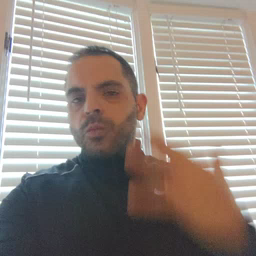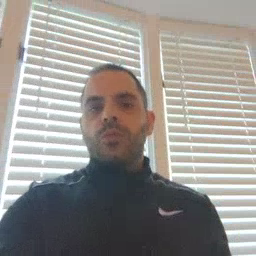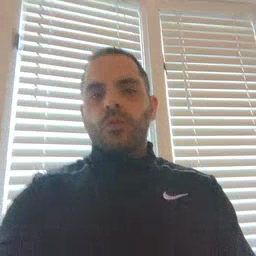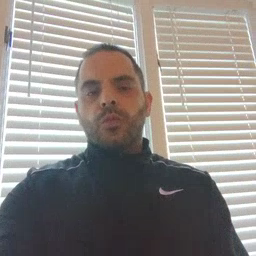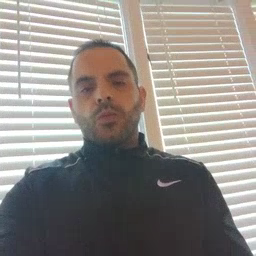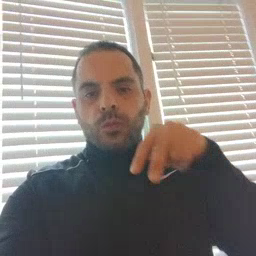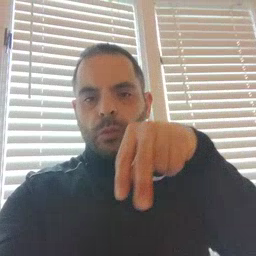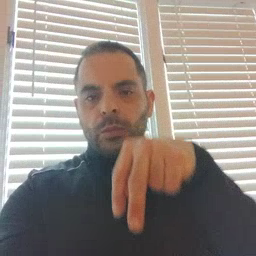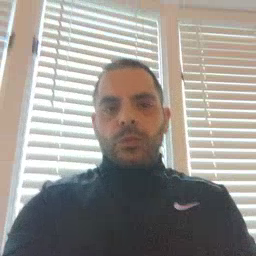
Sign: ride